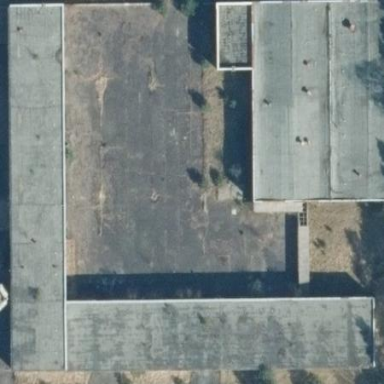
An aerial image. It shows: Building.